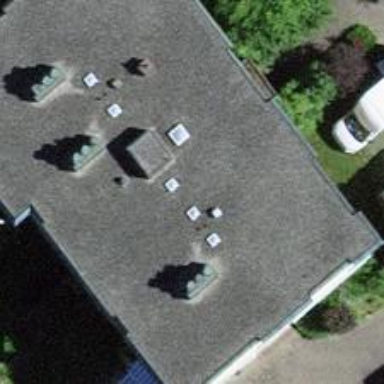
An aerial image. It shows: Residential building.